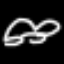
Label: frog